Interaction volume radius: 10 \u00c5
Interaction volume height: 15 \u00c5
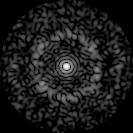
Disorder parameter: 0.7824